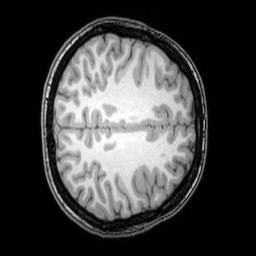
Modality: T1w
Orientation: axial
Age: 22
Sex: female
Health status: healthy
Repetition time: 0.081 s
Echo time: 0.037 s